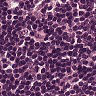
Metastatic tissue present: no